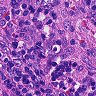
Metastatic tissue present: no